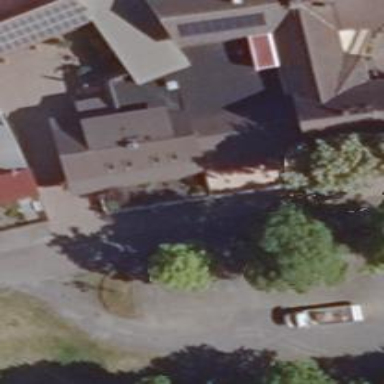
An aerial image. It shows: Restaurant.